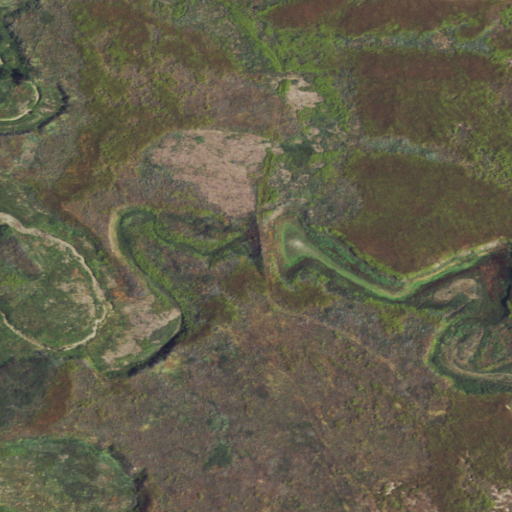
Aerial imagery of valley in Wyoming named Cedar Draw containing grassland, shrub, and herbaceous wetlands